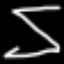
Label: hourglass